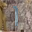
Label: 1